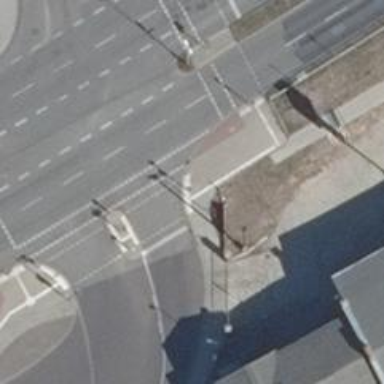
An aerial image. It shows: Crossing with traffic signals.